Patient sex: M
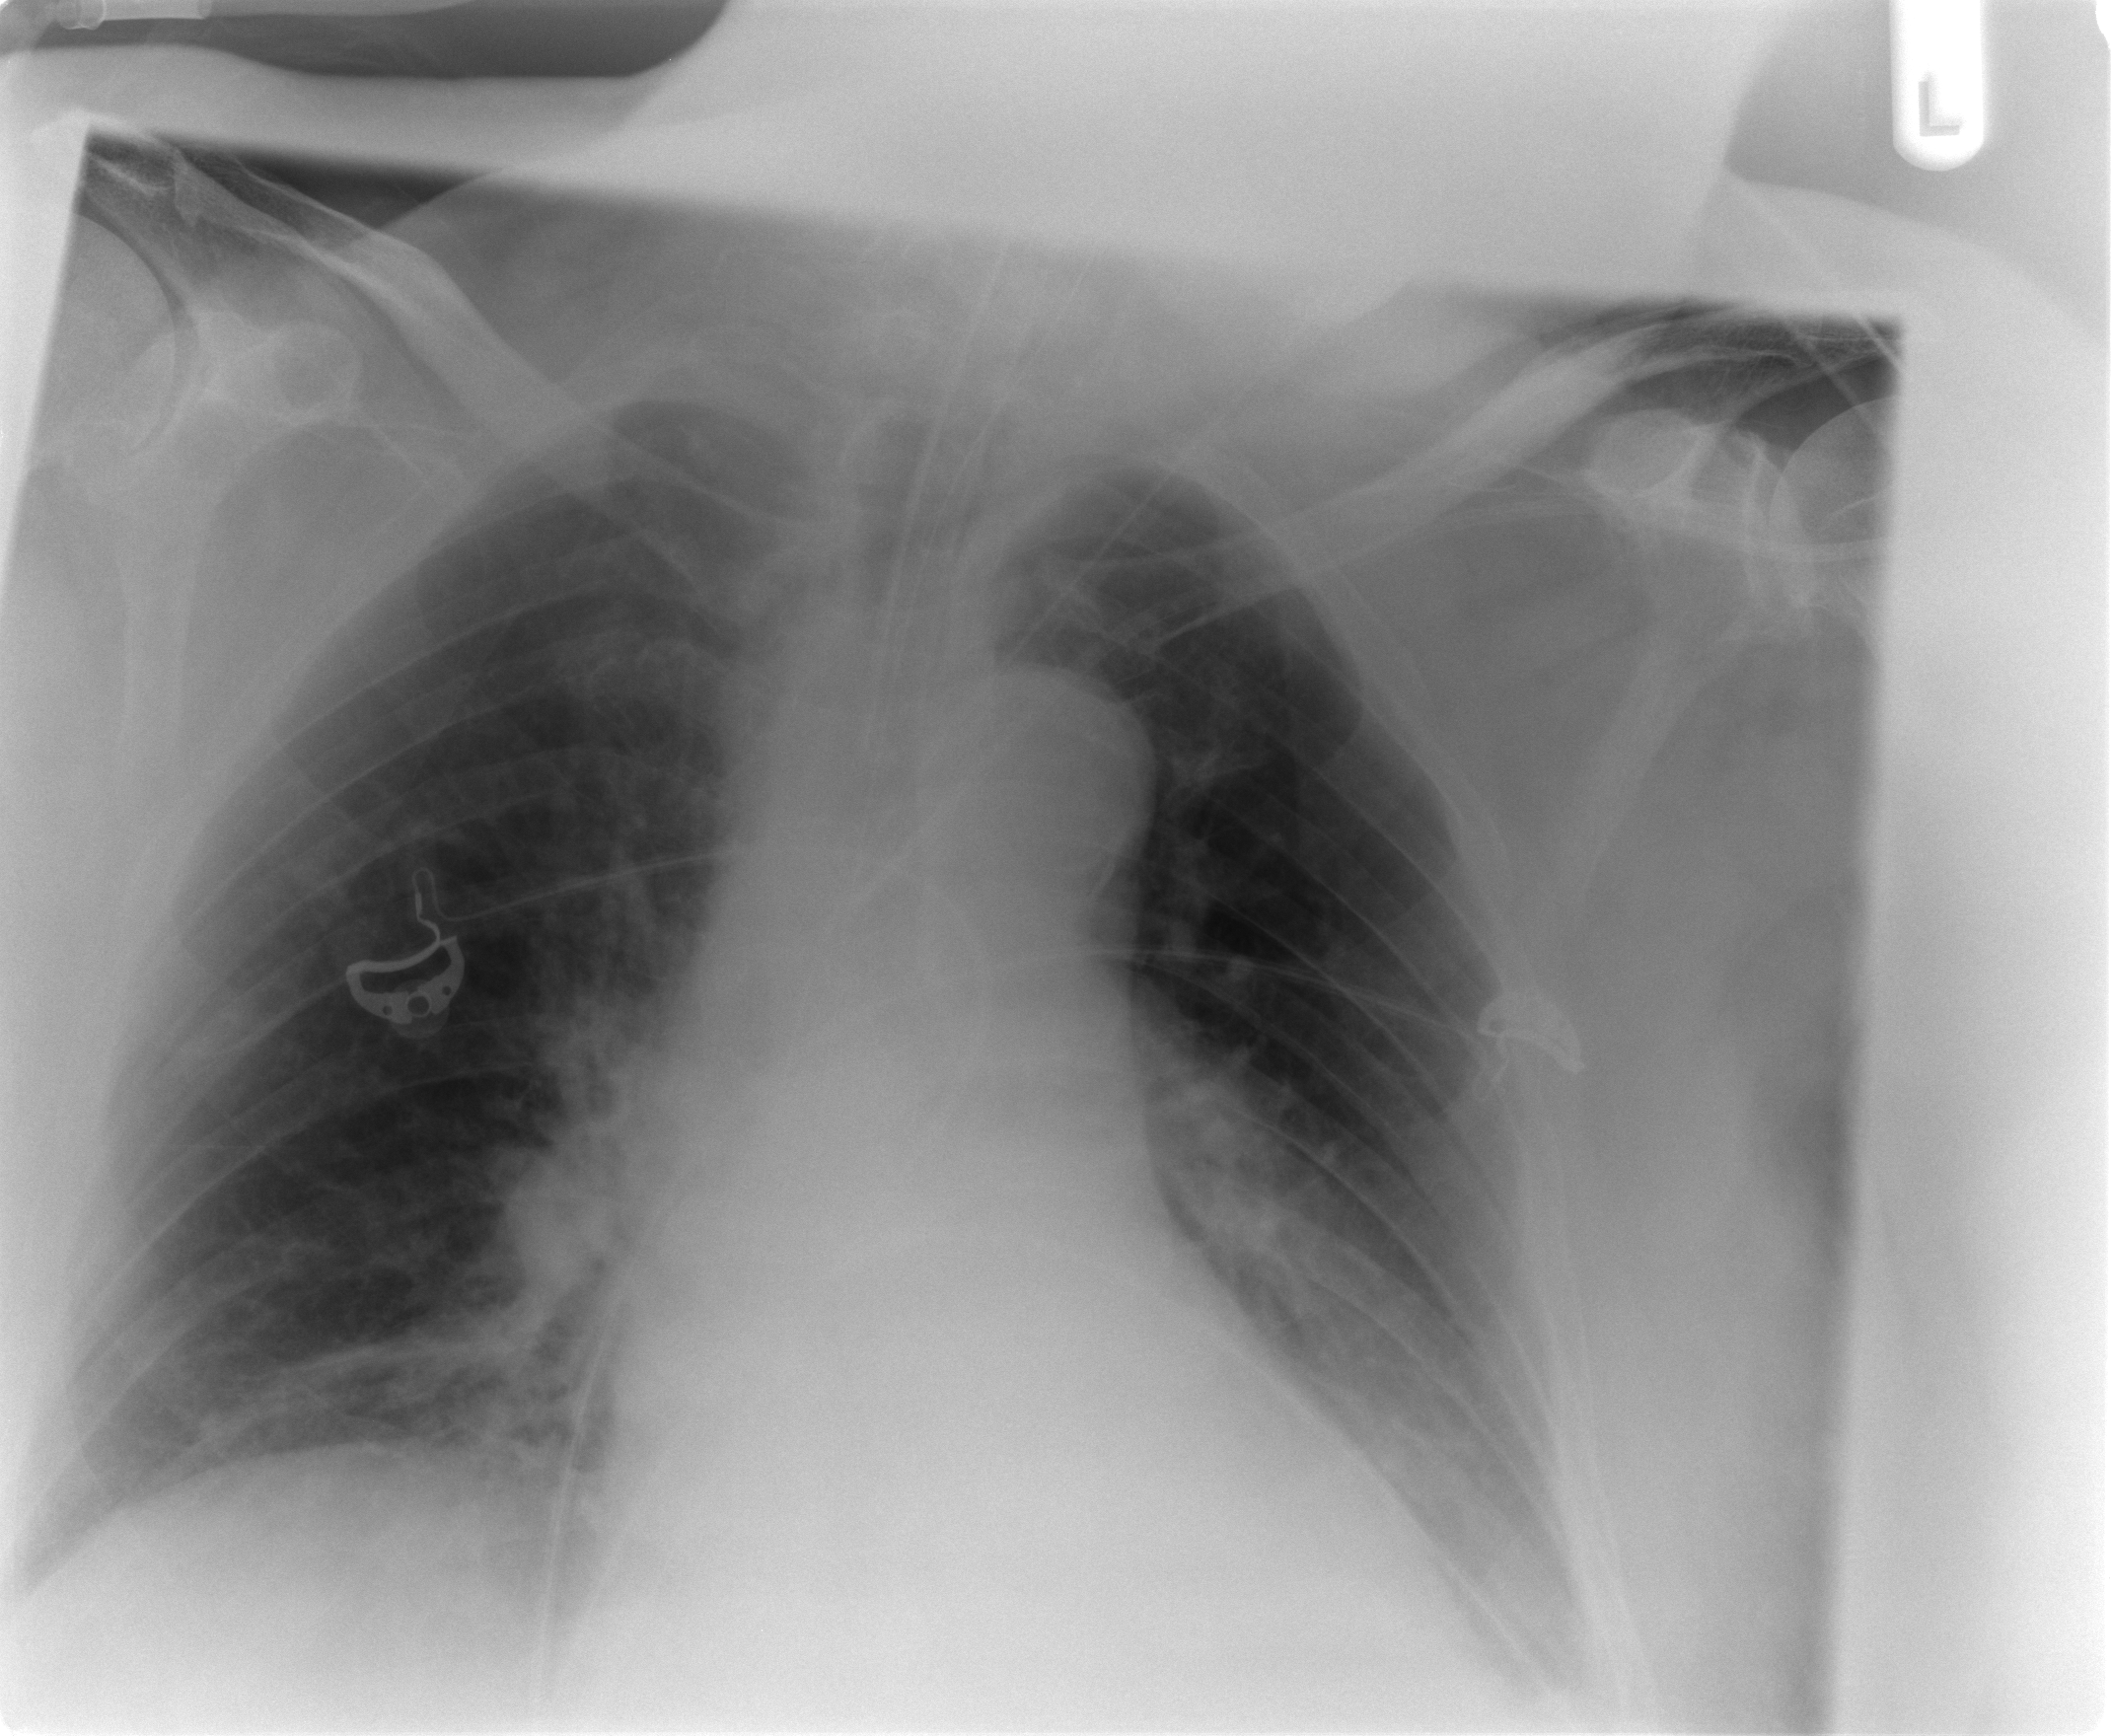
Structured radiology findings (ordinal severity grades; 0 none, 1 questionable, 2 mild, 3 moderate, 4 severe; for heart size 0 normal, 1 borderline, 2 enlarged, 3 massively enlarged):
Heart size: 2
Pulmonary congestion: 0
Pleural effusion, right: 0
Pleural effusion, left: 2
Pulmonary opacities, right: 0
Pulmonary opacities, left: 0
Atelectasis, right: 2
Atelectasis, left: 2